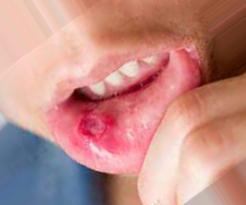
Condition: Mouth Ulcer